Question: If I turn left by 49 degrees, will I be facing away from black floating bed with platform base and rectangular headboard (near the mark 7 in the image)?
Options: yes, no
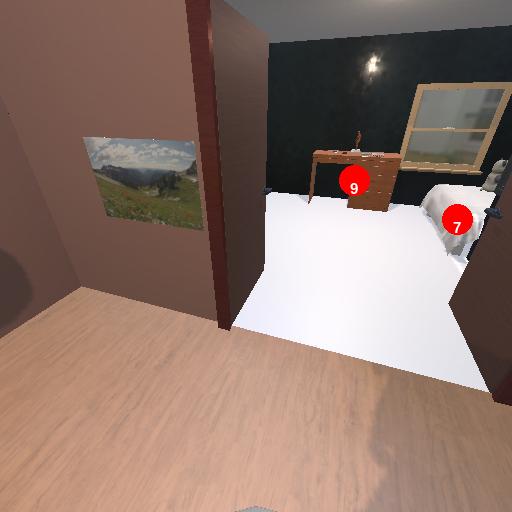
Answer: yes